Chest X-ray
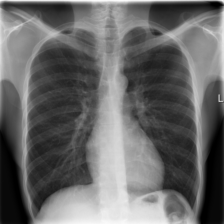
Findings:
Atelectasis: negative
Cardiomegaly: negative
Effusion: negative
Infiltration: negative
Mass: negative
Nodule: negative
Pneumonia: negative
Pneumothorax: negative
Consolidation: negative
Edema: negative
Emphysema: negative
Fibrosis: negative
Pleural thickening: negative
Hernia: negative